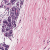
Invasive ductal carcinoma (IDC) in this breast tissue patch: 0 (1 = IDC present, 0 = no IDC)